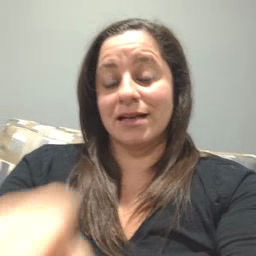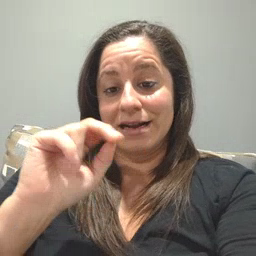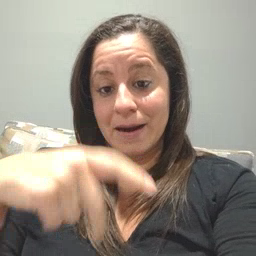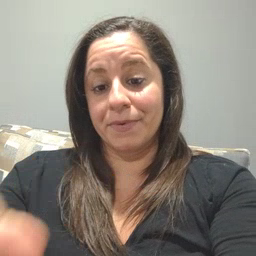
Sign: nap